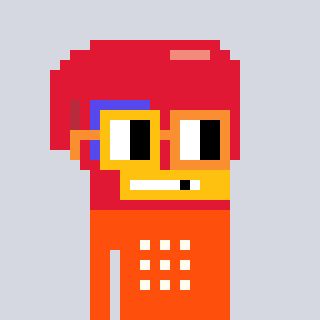
a pixel art character with square yellow and orange glasses, a boxing glove-shaped head and a orange-colored body on a cool background